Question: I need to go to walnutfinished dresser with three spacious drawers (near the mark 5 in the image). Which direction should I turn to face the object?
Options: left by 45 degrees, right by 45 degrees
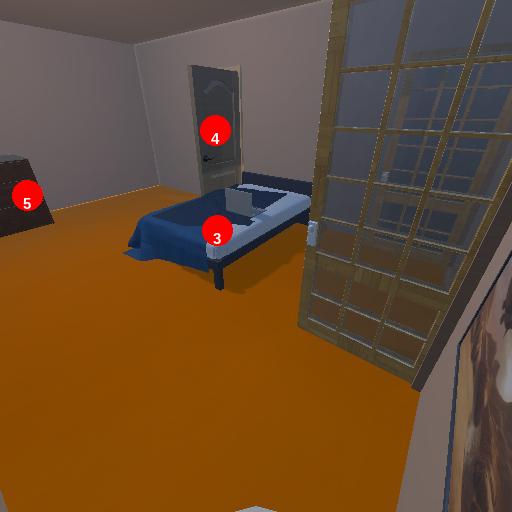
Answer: left by 45 degrees